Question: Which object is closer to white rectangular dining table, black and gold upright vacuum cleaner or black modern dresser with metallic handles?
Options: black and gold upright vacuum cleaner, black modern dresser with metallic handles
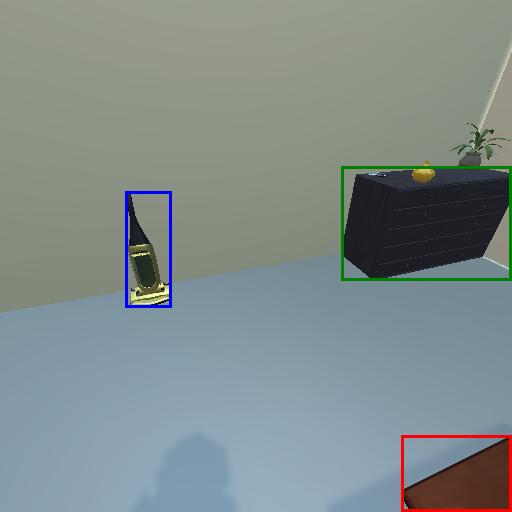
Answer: black and gold upright vacuum cleaner